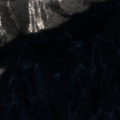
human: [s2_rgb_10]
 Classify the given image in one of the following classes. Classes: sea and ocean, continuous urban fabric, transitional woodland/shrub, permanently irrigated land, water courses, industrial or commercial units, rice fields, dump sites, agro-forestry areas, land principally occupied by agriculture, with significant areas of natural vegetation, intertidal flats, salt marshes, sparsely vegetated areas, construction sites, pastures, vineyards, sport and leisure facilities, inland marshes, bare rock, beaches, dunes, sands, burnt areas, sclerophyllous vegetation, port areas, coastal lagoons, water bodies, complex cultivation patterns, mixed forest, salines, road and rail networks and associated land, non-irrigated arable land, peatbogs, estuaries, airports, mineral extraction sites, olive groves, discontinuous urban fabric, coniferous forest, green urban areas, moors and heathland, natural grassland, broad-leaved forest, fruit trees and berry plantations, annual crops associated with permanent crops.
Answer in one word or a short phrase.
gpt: coniferous forest, mixed forest